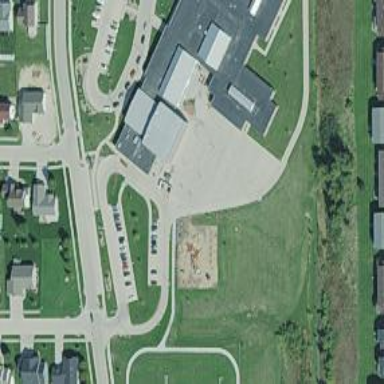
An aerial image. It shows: School building.